Brain MRI, t2w sequence, axial 2D slice.
Patient: age 27, sex F, weight 90 kg, height 1.9 m
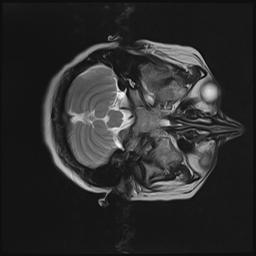